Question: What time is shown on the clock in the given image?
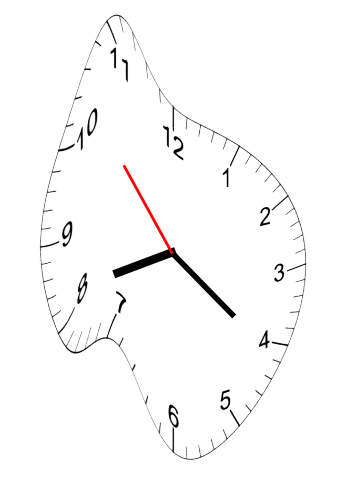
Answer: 08:20:53